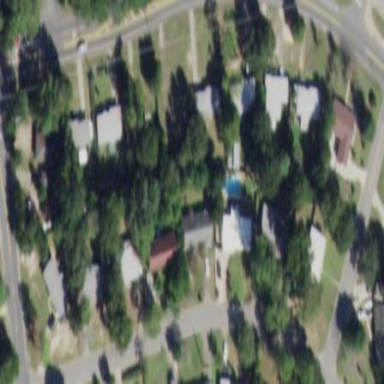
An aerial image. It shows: Residential area composed of single-family homes.